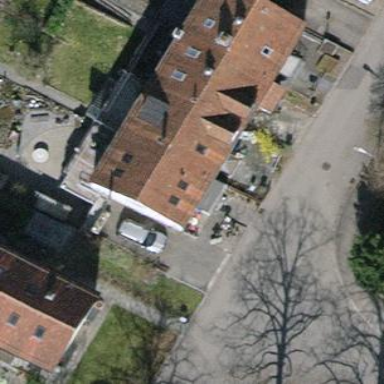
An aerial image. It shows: Building with tile roof.